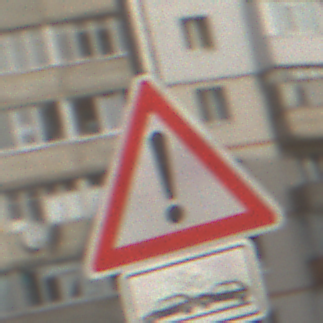
Verkehrszeichen: Gefahrenstelle
Zusatzzeichen unten: Entfernungsangaben2
Umgebung: Outdoor, Urban
Tageszeit: MorningAfternoon
Wetter: PartlyCloudy
Licht: Natural
Jahreszeit: NotSpecified
Kontrast: HighContrast